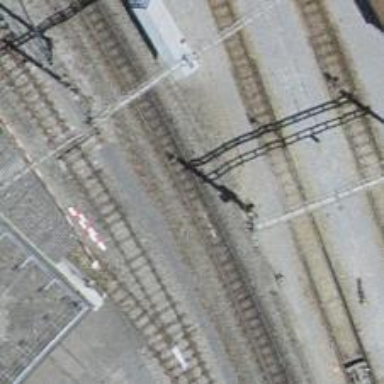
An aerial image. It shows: Narrow-gauge railway track with one electrified contact line.